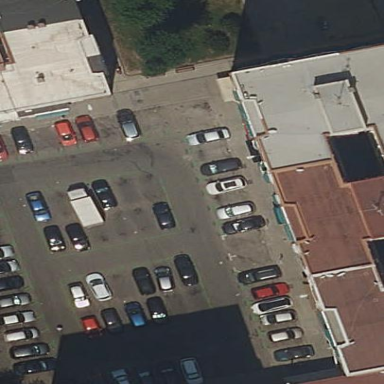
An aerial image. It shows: Parking available on the street side.